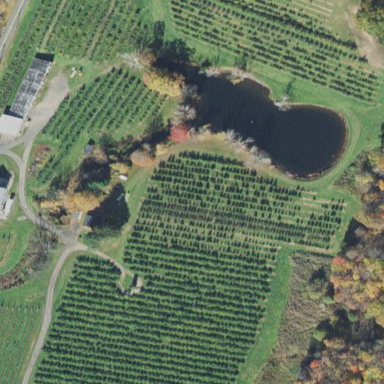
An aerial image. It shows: Orchard.